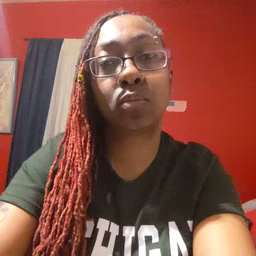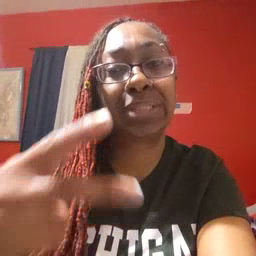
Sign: scissors